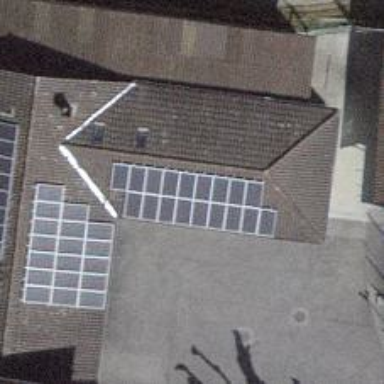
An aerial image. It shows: Solar power generator with photovoltaic panels.